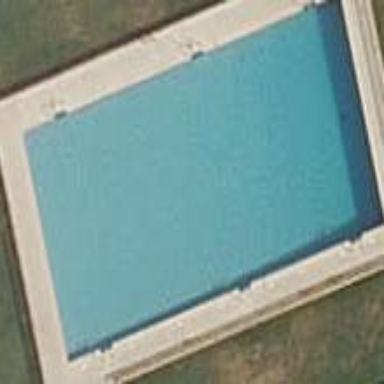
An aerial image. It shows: Swimming pool located in leisure land.